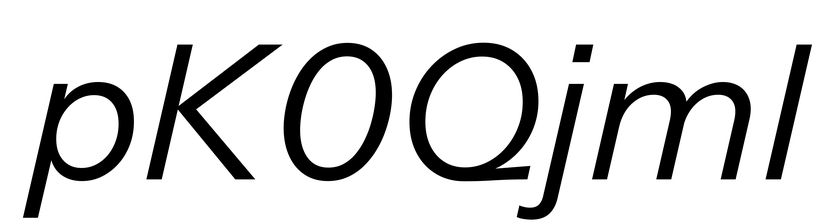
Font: InstrumentSans-Italic_Italic